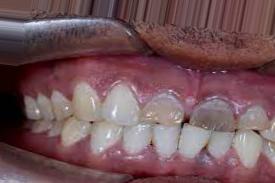
Condition: Tooth Discoloration